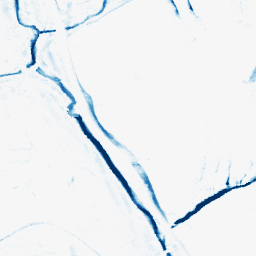
Category: morphological
Decomposition family: morphological_rect
Decomposition parameters: operation: closing
width: 10
height: 5
Upsampling method: regularized
Upsampling parameters: scale: 4
lambda_reg: 0.01
Upsampling scale: 4